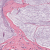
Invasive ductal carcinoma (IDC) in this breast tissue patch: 0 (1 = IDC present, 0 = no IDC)